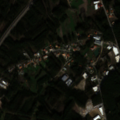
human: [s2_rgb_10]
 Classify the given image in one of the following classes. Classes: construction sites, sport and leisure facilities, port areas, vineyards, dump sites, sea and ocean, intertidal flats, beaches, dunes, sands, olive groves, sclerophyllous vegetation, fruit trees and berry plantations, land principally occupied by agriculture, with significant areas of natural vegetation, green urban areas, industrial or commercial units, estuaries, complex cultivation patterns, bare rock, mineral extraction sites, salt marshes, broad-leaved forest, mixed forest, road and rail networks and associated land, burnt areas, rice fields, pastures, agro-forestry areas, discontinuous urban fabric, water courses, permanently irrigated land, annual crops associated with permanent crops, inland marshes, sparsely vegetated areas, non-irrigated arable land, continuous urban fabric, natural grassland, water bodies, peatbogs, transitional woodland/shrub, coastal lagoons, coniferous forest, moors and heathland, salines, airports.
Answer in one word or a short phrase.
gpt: discontinuous urban fabric, road and rail networks and associated land, coniferous forest, transitional woodland/shrub